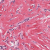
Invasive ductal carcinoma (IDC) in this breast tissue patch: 1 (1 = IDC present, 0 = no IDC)